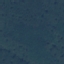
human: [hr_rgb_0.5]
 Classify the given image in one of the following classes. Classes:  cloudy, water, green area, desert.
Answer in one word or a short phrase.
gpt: green area